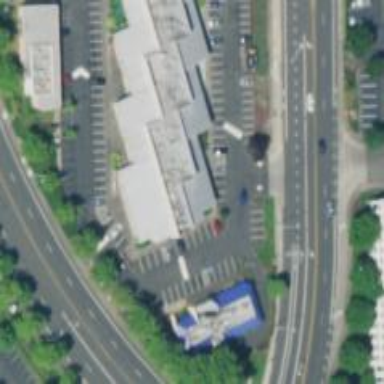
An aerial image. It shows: Convenience shop.